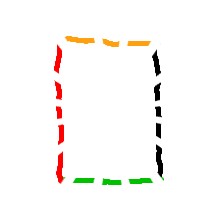
Shape: rectangle